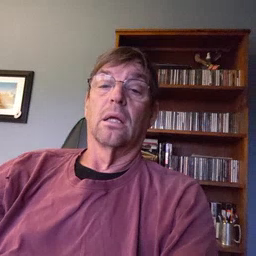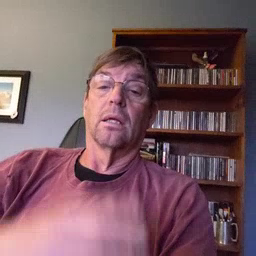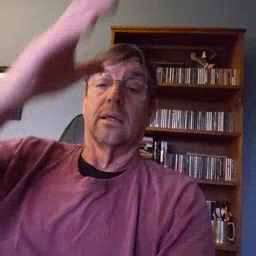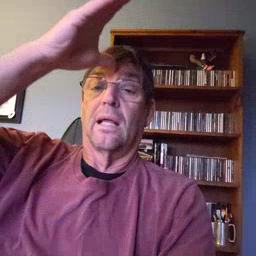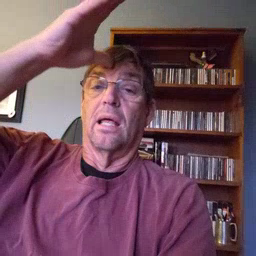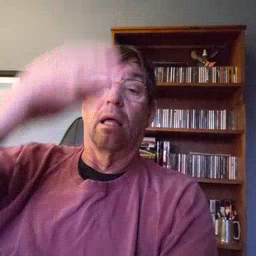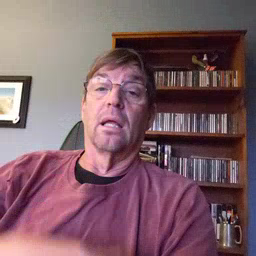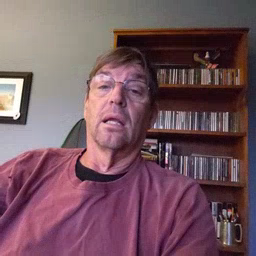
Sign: dad